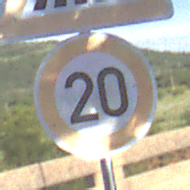
Verkehrszeichen: Geschwindigkeit20
Zusatzzeichen oben: FussgaengerueberwegLinks
Umgebung: Outdoor, RoadRail
Tageszeit: MorningAfternoon
Wetter: PartlyCloudy
Licht: Natural
Jahreszeit: NotSpecified
Kontrast: HighContrast